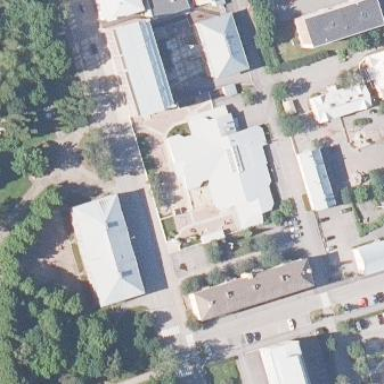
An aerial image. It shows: Kindergarten building.